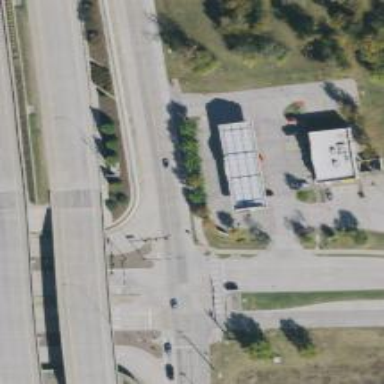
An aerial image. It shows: Secondary road with frontage road.